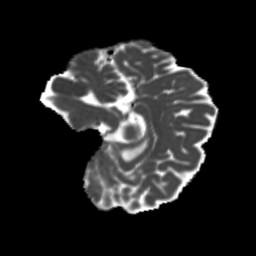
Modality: MD
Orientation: sagittal
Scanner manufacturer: siemens
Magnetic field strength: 3 T
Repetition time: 4 s
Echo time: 0.0594 s